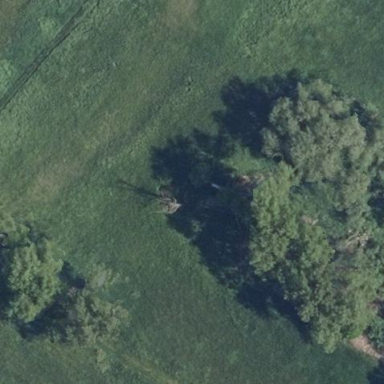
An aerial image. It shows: Beautiful meadow.